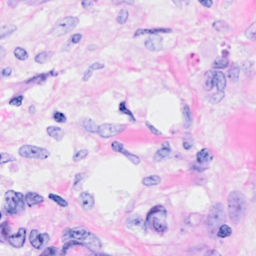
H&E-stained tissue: Breast